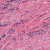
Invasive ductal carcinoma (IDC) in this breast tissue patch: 1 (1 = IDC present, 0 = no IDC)